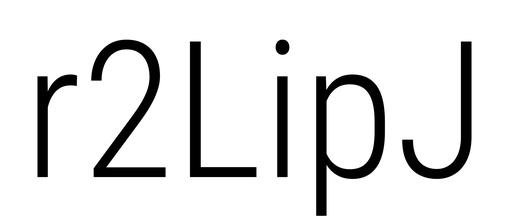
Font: Roboto_Condensed_Light